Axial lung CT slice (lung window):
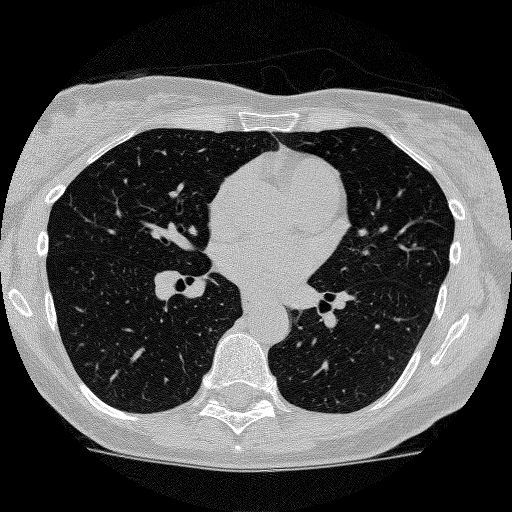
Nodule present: no